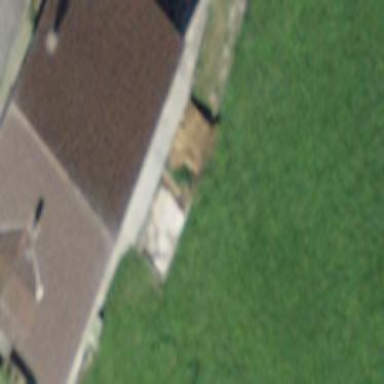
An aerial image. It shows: Farm building.